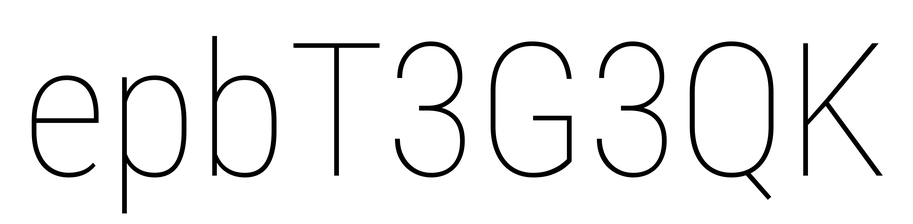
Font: Roboto_Condensed_Thin